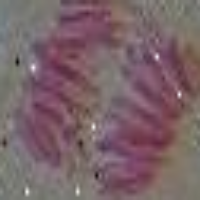
Label: anaphase